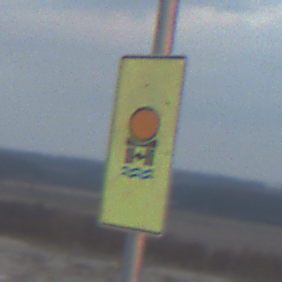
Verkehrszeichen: FahrzeugeMitWassergefaehrdenderLadungOhnePfeilsymbol
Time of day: SunriseSunset
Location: Outdoor (Beach)
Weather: PartlyCloudy
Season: NotSpecified
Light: Natural